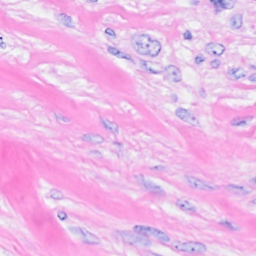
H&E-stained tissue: Breast